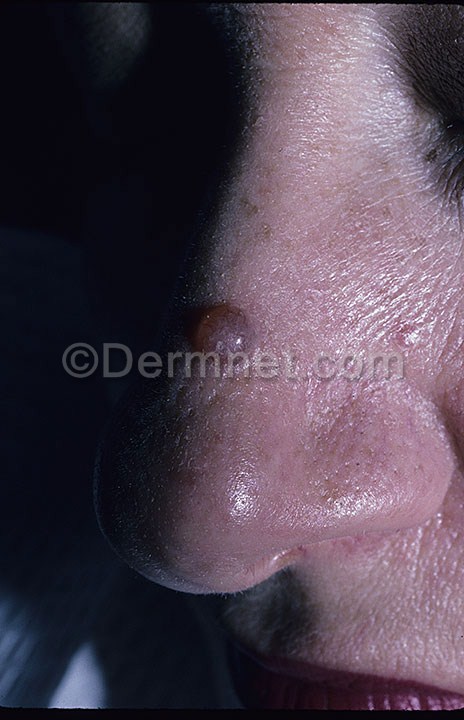
Disease: Actinic Keratosis Basal Cell Carcinoma and other Malignant Lesions